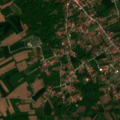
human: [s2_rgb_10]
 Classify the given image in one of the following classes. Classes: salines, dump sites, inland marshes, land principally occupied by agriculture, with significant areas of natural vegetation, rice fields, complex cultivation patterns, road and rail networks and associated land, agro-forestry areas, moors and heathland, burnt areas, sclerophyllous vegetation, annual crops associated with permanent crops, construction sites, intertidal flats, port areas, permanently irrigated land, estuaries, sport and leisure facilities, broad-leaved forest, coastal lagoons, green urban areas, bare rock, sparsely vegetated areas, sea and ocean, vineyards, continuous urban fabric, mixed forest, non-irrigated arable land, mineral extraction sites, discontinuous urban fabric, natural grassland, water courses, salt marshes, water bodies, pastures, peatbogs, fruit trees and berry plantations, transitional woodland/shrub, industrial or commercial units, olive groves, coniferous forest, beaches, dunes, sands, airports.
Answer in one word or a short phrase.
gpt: discontinuous urban fabric, complex cultivation patterns, land principally occupied by agriculture, with significant areas of natural vegetation, broad-leaved forest